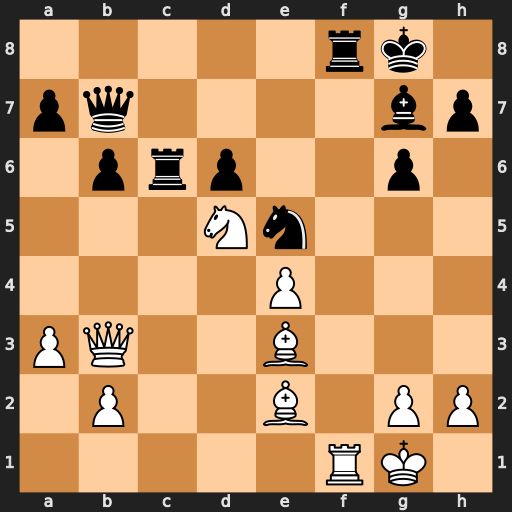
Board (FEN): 5rk1/pq4bp/1prp2p1/3Nn3/4P3/PQ2B3/1P2B1PP/5RK1
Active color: w
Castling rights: -
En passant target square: -
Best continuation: Ne7+ Kh8 Rxf8+ Bxf8 Qg8#